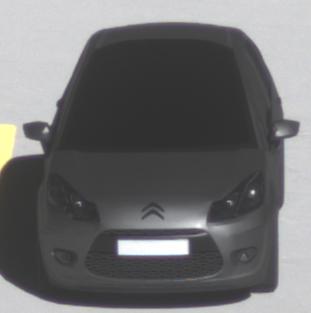
Make: Citroen
Model: C3 1.1
Detailed model: C3 (II)
Model produced from: 2010/01
Model produced until: 2012/03
Doors: 5
Color: gray
Road condition: dry road
Daytime: morning or afternoon
Contrast: high contrast